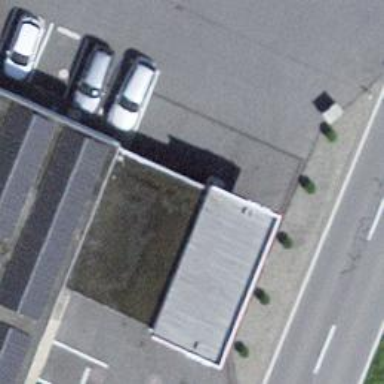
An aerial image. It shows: Fuel station.